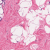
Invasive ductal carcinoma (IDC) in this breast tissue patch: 0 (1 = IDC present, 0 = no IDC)